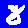
Digit: 8